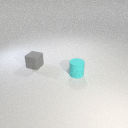
small gray rubber cube behind small cyan rubber cylinder